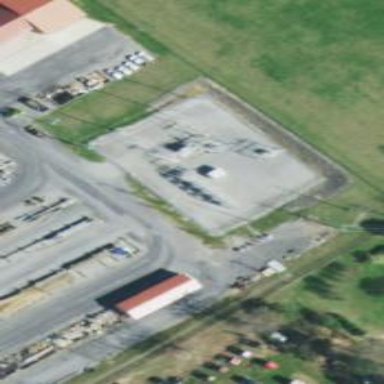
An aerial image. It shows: Power substation.